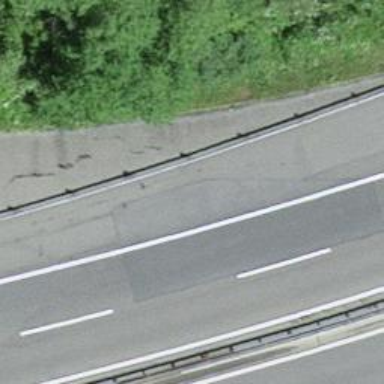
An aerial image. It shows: Guard rail as barrier.